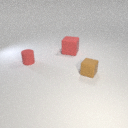
small brown rubber cube to the right of large red rubber cube